Question: How could I create custom 'ListView' like shown in this picture. I know I can make this happen with help of 'ScrollView' and Layouts, but I need to do as a 'ListView'.
Each listview item go over each other.

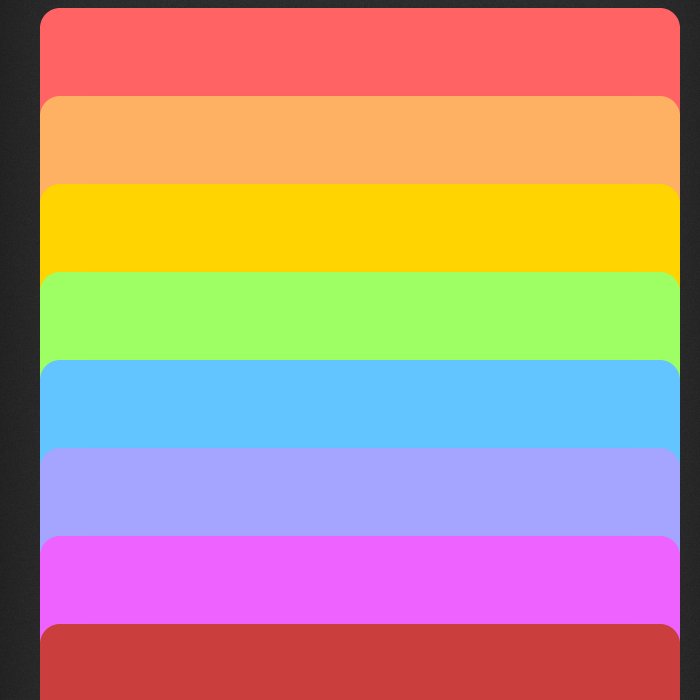
Answer: Thank you guys for trying help me to solve this issue. I look every answer here and finally get i want. I think it will be better I put my code here so maybe someone it will be helpful. The only difference is that my created listview has also shadow in it.
Here is the code
'''
<RelativeLayout xmlns:android="http://schemas.android.com/apk/res/android"
xmlns:my_font="http://schemas.android.com/apk/res/com.Helix.android.SmartBonus"
android:orientation="vertical"
android:id="@+id/mainLayout"
android:layout_width="match_parent"
android:layout_height="match_parent"
android:paddingTop="5dp"
>
<ImageView
android:id="@+id/imageview"
android:layout_width="match_parent"
android:layout_height="wrap_content"
android:background="@drawable/shadow_bg"
android:visibility="visible"/>
<RelativeLayout
android:id="@+id/secondLayout"
android:orientation="vertical"
android:layout_width="match_parent"
android:layout_height="wrap_content"
android:padding="10dp"
android:background="@drawable/drop_shadow"
android:layout_below="@id/imageview">
<ImageView
android:id="@+id/companyImageView"
android:layout_width="wrap_content"
android:layout_height="wrap_content"
android:src="@drawable/secret_logo_small"
android:layout_marginRight="10dp"/>
<TextView
android:id="@+id/companyDescription"
android:layout_width="wrap_content"
android:layout_height="wrap_content"
android:layout_toRightOf="@id/companyImageView"
android:textColor="@android:color/white"
android:layout_marginTop="7dp"
my_font:ttf_name="300"
android:text="Salon krosaty"/>
<TextView
android:id="@+id/companyName"
android:layout_width="wrap_content"
android:layout_height="wrap_content"
android:layout_toRightOf="@id/companyImageView"
android:layout_below="@id/companyDescription"
android:textColor="@android:color/white"
my_font:ttf_name="300"
android:text="Secret"/>
<TextView
android:id="@+id/companyPercentText"
android:layout_width="wrap_content"
android:layout_height="wrap_content"
android:textColor="@android:color/white"
android:layout_marginTop="7dp"
android:textSize="19sp"
android:layout_marginRight="1dp"
android:layout_toLeftOf="@+id/companyPercent"
my_font:ttf_name="700"
android:text="-20"/>
<TextView
android:id="@id/companyPercent"
android:layout_width="wrap_content"
android:layout_height="wrap_content"
android:layout_alignParentRight="true"
android:textColor="@android:color/white"
android:layout_marginTop="7dp"
android:textSize="12sp"
my_font:ttf_name="300"
android:text="%"/>
<ImageView
android:id="@+id/companyPercentImage"
android:layout_width="wrap_content"
android:layout_height="wrap_content"
android:layout_alignParentRight="true"
android:layout_below="@id/companyPercent"
android:layout_marginTop="7dp"
android:textColor="@android:color/white"
android:src="@drawable/percentage_devider"/>
<TextView
android:id="@+id/companyDistance"
android:layout_width="wrap_content"
android:layout_height="wrap_content"
android:layout_alignParentRight="true"
android:layout_below="@id/companyPercentImage"
android:textSize="16dp"
android:textColor="#A57F1C"
my_font:ttf_name="300"
android:text="7m"/>
<LinearLayout
android:id="@+id/checkingButton"
android:layout_width="fill_parent"
android:layout_height="wrap_content"
android:layout_below="@id/companyDistance"
android:layout_marginTop="10dp"
android:paddingRight="10dp"
android:paddingLeft="10dp"
android:focusable="false"
android:background="@drawable/green_button_bg"
android:visibility="gone">
<TextView
android:layout_width="wrap_content"
android:layout_height="wrap_content"
android:layout_gravity="center_vertical"
android:textSize="16dp"
android:textColor="@android:color/white"
my_font:ttf_name="300"
android:text="Check-in"/>
<TextView
android:layout_width="wrap_content"
android:layout_height="wrap_content"
android:layout_gravity="center_vertical"
android:textSize="16dp"
android:layout_marginLeft="10dp"
android:textColor="@color/checkin_point_color"
android:layout_weight="1"
my_font:ttf_name="300"
android:text="@string/ten_point"/>
<ImageView
android:layout_width="wrap_content"
android:layout_height="wrap_content"
android:layout_gravity="center_vertical"
android:src="@drawable/slak"
/>
</LinearLayout>
</RelativeLayout>
</RelativeLayout>
'''
adapter.
'''
@Override
public View getView(int i, View view, ViewGroup viewGroup) {
ViewHolder viewHolder;
final Discount discount = getItem(i);
Discount prev_discount = null;
if (i > 0){
prev_discount = getItem(i-1);
}
if (view == null){
final LayoutInflater li = (LayoutInflater) mActivity.getSystemService(Context.LAYOUT_INFLATER_SERVICE);
view = li.inflate(R.layout.discount_data_item, viewGroup, false);
viewHolder = new ViewHolder();
viewHolder.logo = (ImageView)view.findViewById(R.id.companyImageView);
viewHolder.name = (SmartBonus_TextView)view.findViewById(R.id.companyName);
viewHolder.description = (SmartBonus_TextView)view.findViewById(R.id.companyDescription);
viewHolder.percent = (SmartBonus_TextView)view.findViewById(R.id.companyPercentText);
viewHolder.distance = (SmartBonus_TextView)view.findViewById(R.id.companyDistance);
viewHolder.mainLayout = (RelativeLayout)view.findViewById(R.id.mainLayout);
viewHolder.secondLayaout = (RelativeLayout)view.findViewById(R.id.secondLayout);
view.setTag(viewHolder);
} else {
viewHolder = (ViewHolder) view.getTag();
}
if (i == 0){
viewHolder.mainLayout.setBackgroundColor(android.R.color.transparent);
setRoundedBackground(viewHolder.secondLayaout, Color.parseColor(discount.getBackgroundColor()));
} else {
viewHolder.mainLayout.setBackgroundColor(Color.parseColor(prev_discount.getBackgroundColor()));
setRoundedBackground(viewHolder.secondLayaout, Color.parseColor(discount.getBackgroundColor()));
}
return view;
}
private void setRoundedBackground(View view,int color){
final GradientDrawable gradientDrawable = (GradientDrawable) view.getBackground().mutate();
gradientDrawable.setColor(color);
gradientDrawable.invalidateSelf();
}
'''
Here is the result